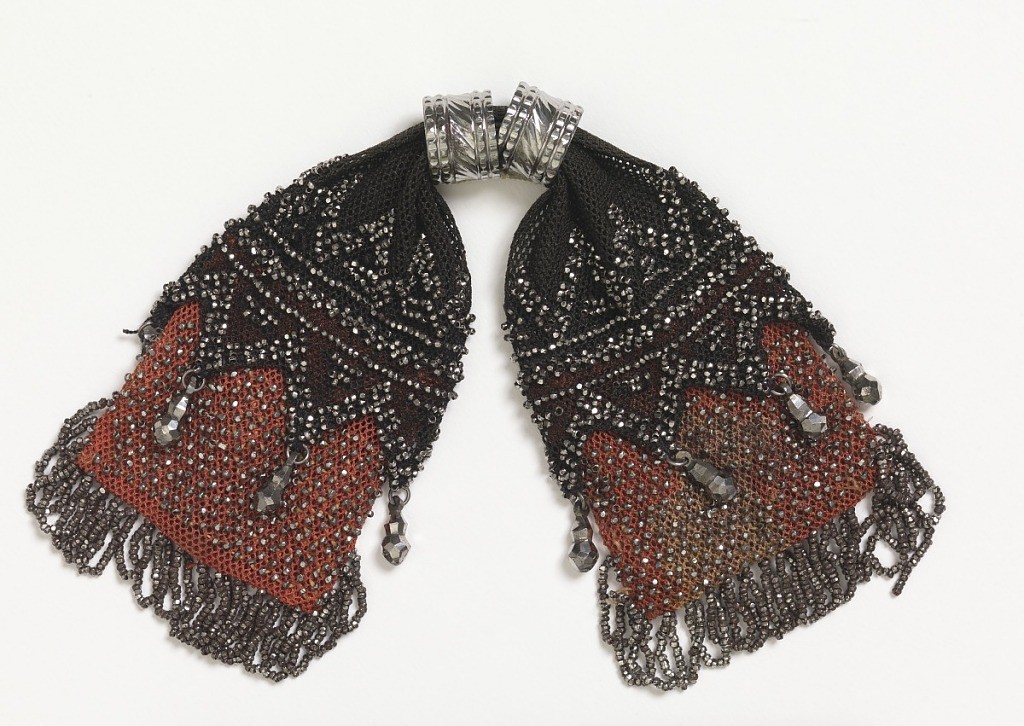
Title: Miser's purse
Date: early 19th century
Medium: silk, metal Technique: crocheted
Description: Coral colored silk, fringed and covered evenly with cut steel beads, which form the outer ends of the bag.  The middle, of crocheted black silk, is sewn to the coral portion; triangular lappets of black silk crochet, with cut steel pendants at each triangular point, overlap the coral.  Two cut steel rings control the side closing.